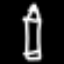
Label: pencil